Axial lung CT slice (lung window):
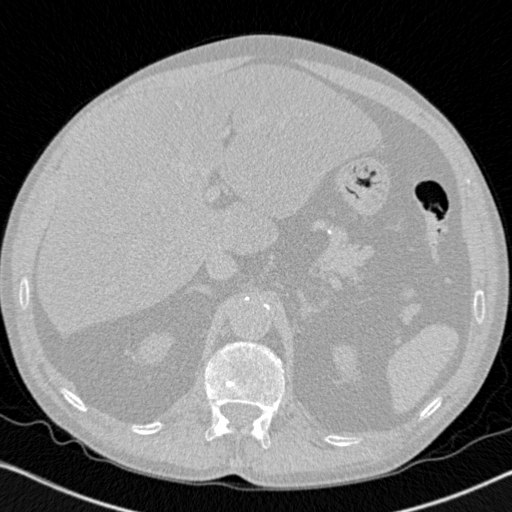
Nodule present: no